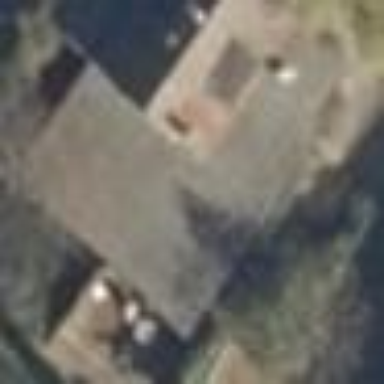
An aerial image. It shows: Simple and straightforward house.